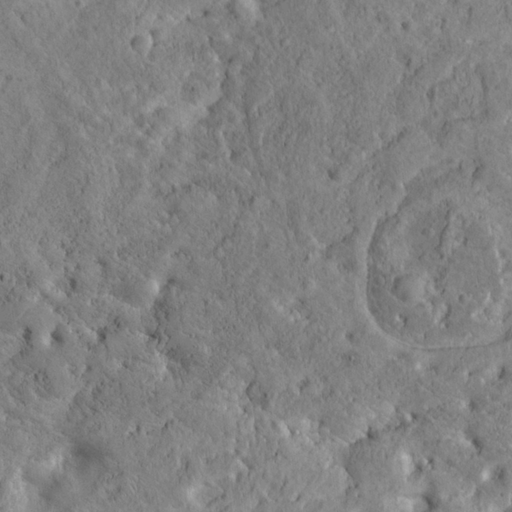
Classes present: Background, Cone